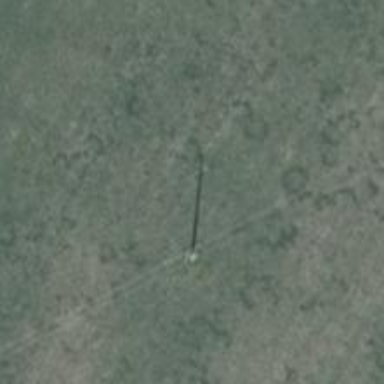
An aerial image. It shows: Power pole.